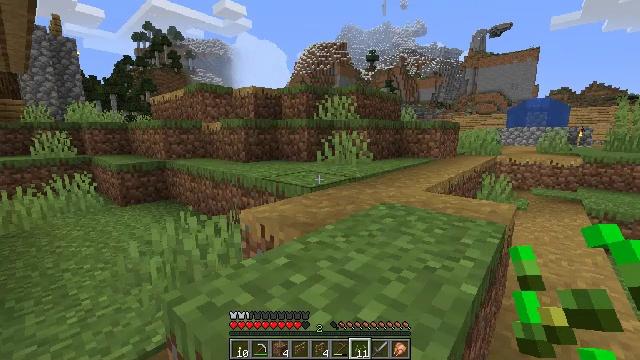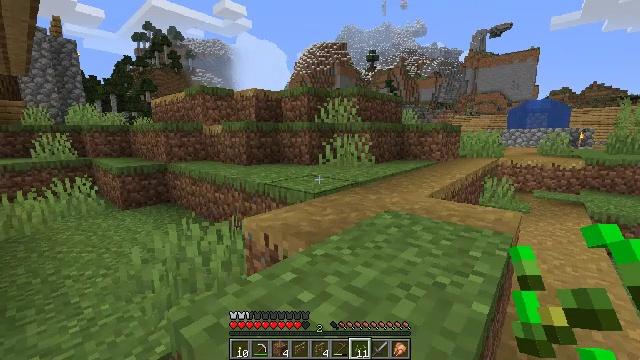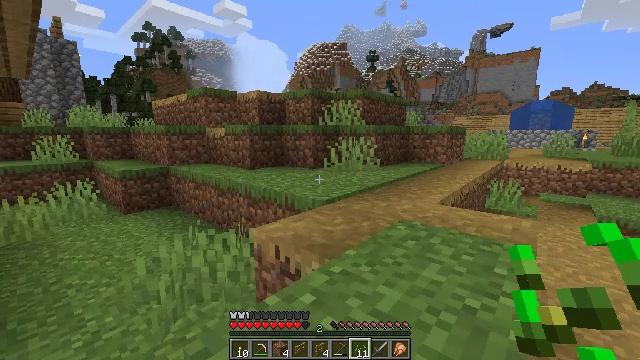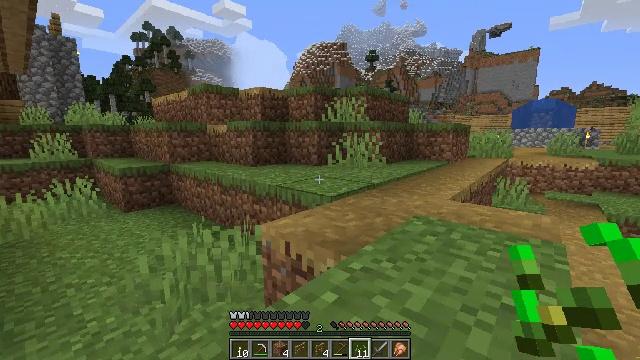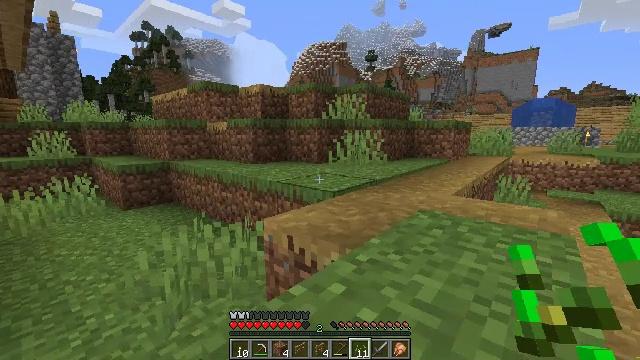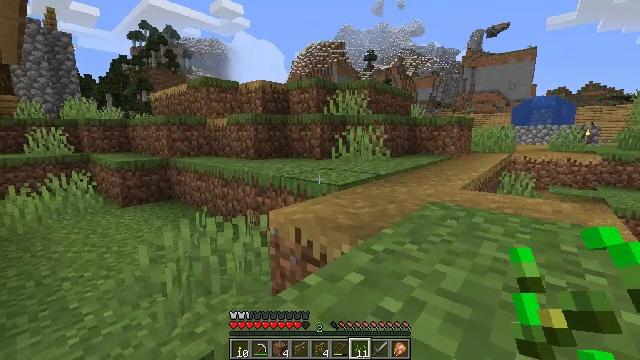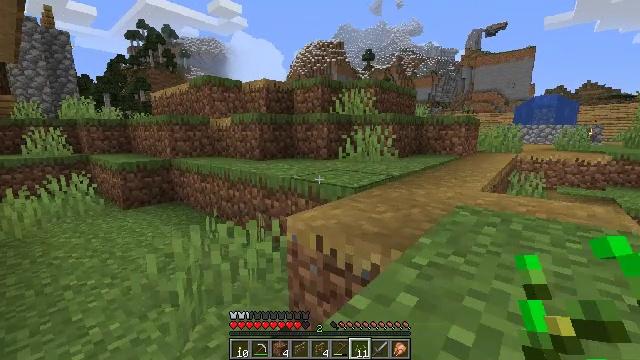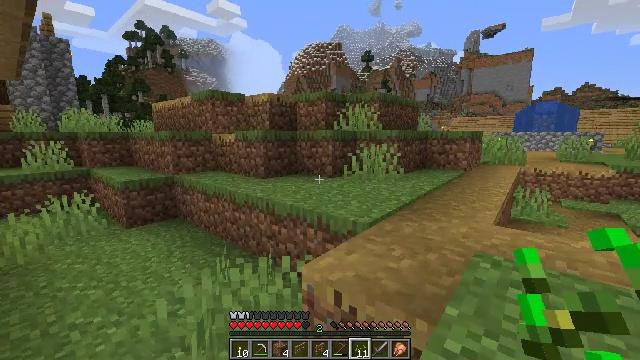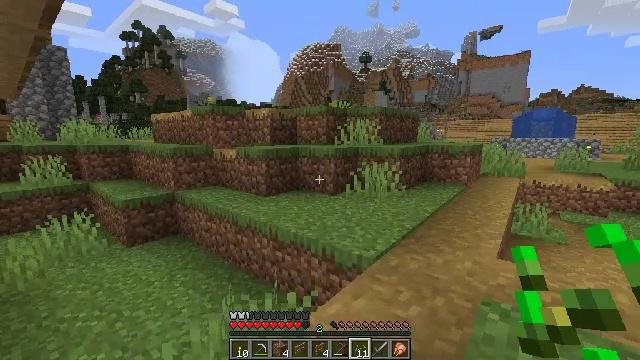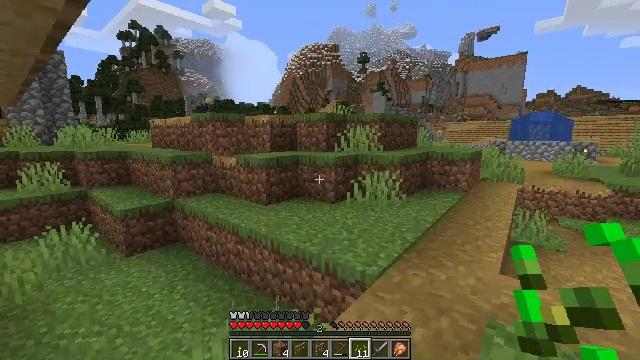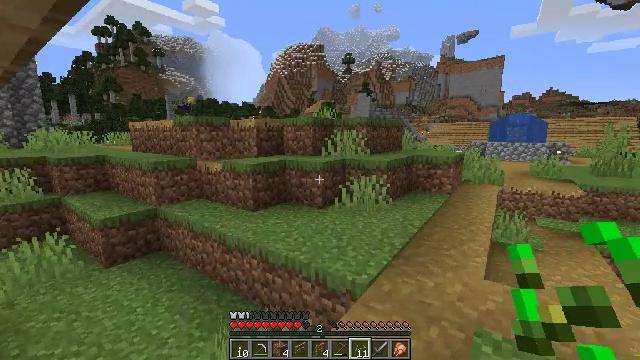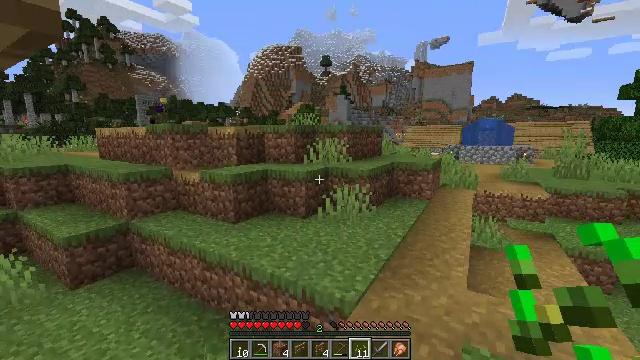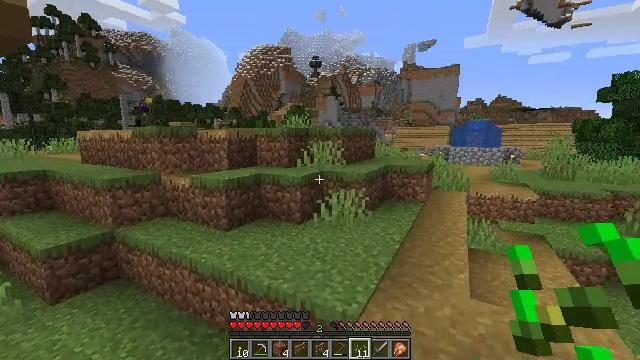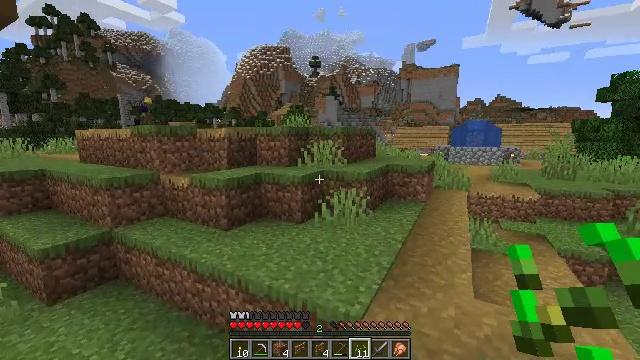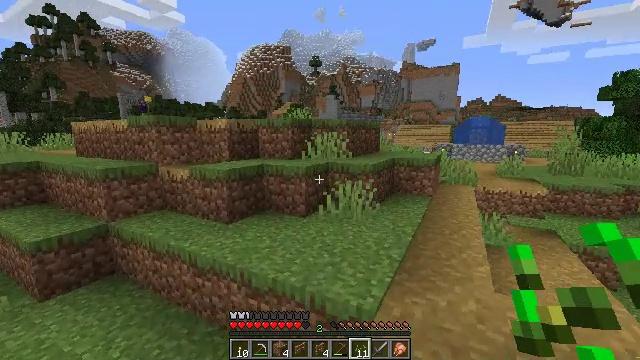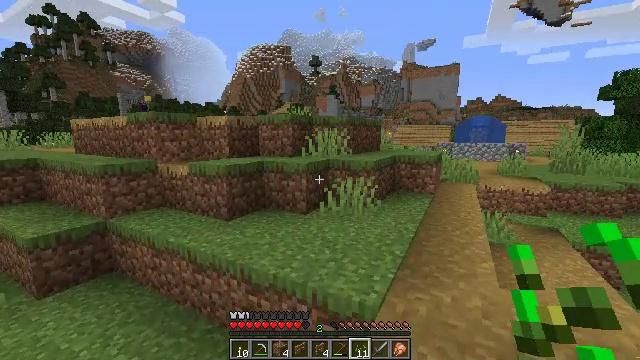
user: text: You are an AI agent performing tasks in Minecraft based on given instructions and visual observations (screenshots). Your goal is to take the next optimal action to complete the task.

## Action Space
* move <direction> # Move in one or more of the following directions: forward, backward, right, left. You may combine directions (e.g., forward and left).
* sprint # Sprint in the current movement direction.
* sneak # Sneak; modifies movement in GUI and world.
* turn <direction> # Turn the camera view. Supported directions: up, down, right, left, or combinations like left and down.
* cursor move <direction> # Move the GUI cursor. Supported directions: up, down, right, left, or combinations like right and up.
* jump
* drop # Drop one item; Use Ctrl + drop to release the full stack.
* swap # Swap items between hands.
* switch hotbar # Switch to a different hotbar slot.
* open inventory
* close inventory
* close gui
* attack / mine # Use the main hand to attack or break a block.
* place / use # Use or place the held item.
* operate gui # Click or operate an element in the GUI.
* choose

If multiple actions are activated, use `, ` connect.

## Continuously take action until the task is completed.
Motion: motion action
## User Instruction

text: Harvest carrots from the farmland.
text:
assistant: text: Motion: move forward, jump
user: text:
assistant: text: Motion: move forward, jump
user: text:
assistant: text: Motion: move forward, jump
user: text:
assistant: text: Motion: move forward, jump
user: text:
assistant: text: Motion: move forward, jump
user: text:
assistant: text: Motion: move forward, jump
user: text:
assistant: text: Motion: move forward, jump
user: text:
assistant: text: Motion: move forward, jump
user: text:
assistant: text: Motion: move forward, jump
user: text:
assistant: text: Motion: move forward, turn right, jump
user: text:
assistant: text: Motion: move forward, turn right, jump
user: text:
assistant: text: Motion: move forward, turn right, jump
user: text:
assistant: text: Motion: move forward, jump
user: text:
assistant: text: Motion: move forward, jump
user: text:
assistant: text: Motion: move forward, jump
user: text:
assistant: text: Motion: move forward, jump
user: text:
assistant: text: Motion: move forward, jump
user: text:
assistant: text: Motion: move forward, jump
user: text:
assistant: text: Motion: move forward, jump
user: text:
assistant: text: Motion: move forward, jump
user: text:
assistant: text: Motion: move forward, jump
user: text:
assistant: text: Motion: move forward, jump
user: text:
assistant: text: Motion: move forward, jump
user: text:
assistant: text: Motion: move forward, jump
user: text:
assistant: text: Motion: move forward, jump
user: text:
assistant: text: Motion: move forward, jump
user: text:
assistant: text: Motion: move forward, jump
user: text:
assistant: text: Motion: move forward, jump
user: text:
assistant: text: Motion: move forward, jump
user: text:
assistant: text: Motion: move forward, jump